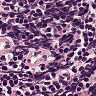
Metastatic tissue present: no